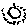
Label: sun